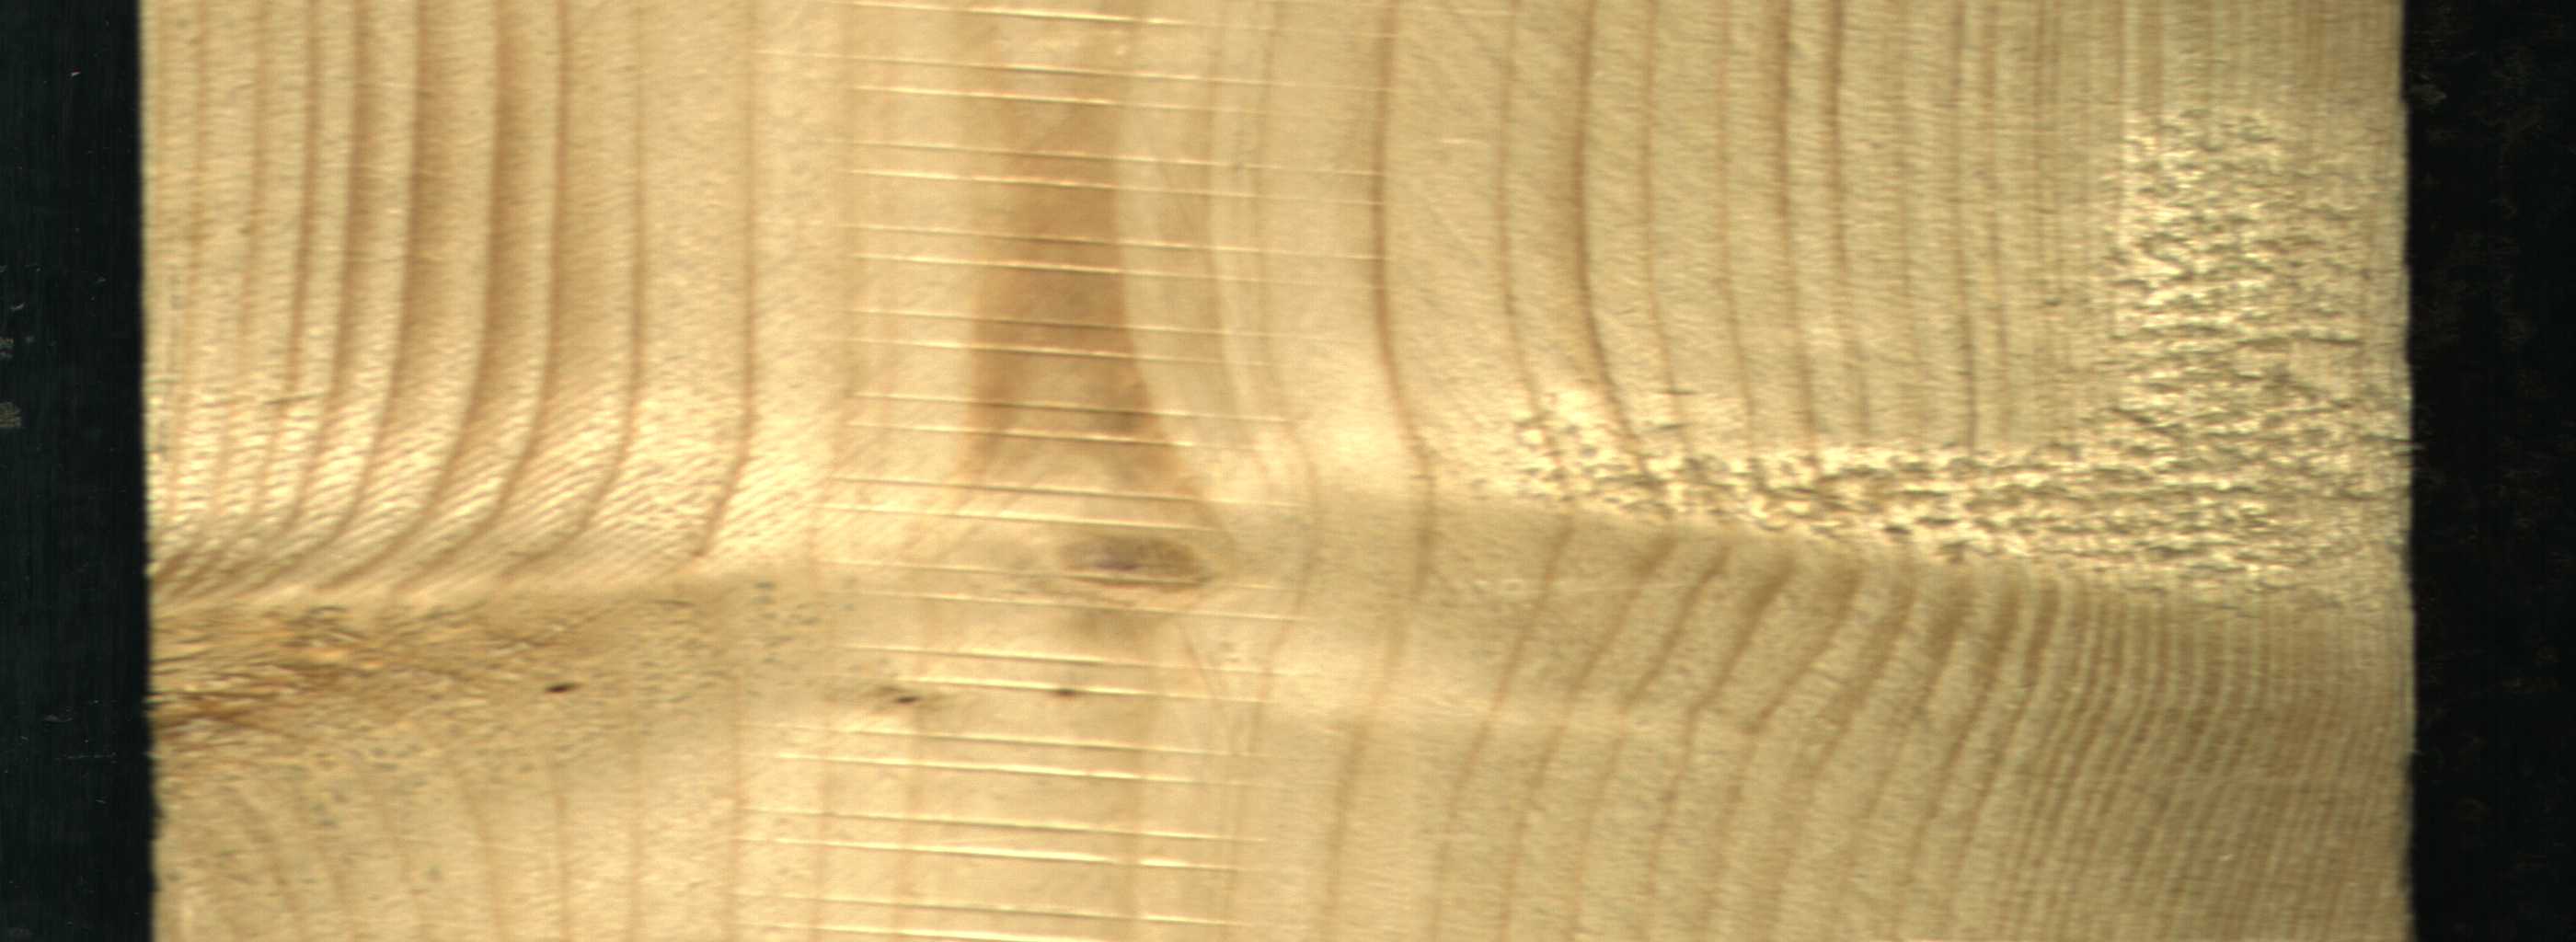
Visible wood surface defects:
Live_Knot
Live_Knot